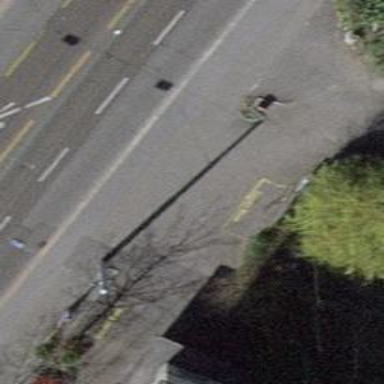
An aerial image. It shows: Unmarked crossing with traffic calming table.